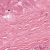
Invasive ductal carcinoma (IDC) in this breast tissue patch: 0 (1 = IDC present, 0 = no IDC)